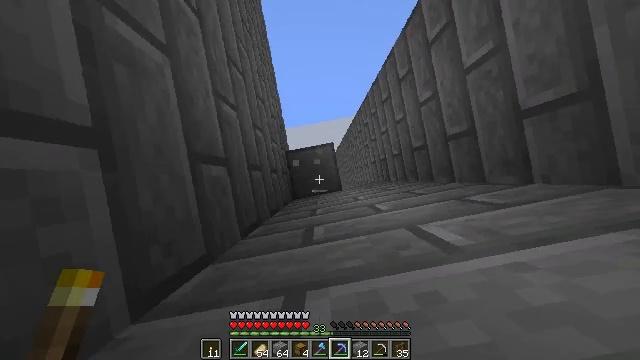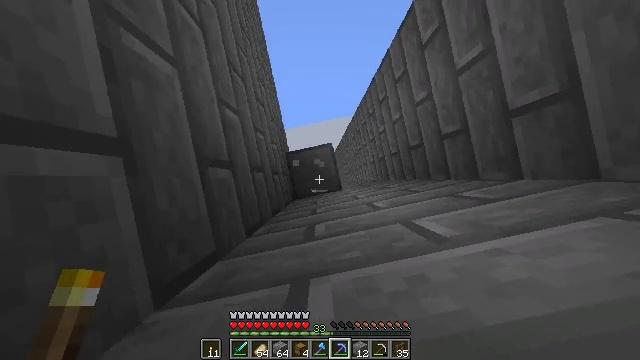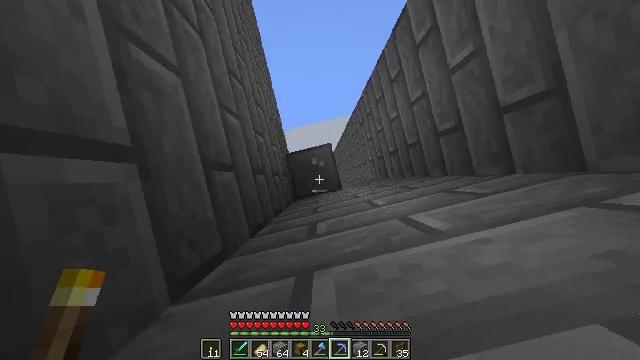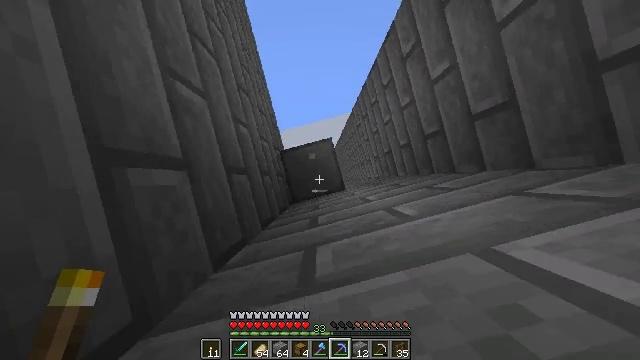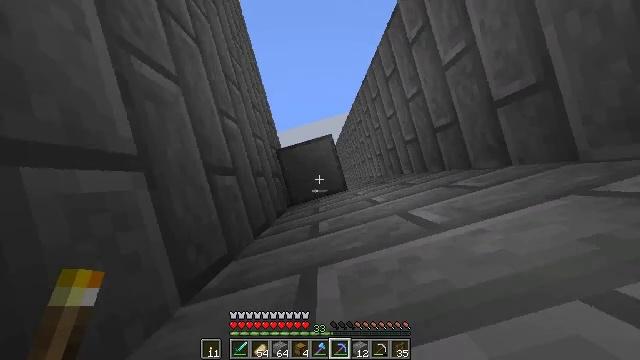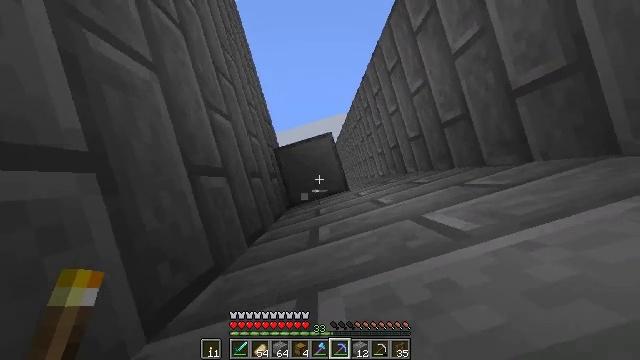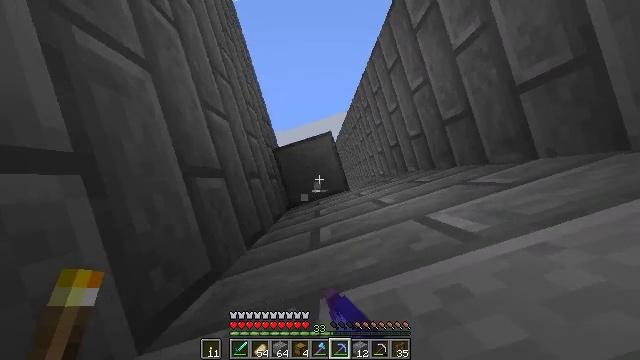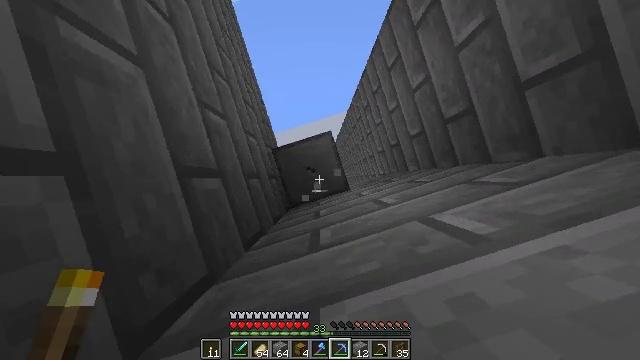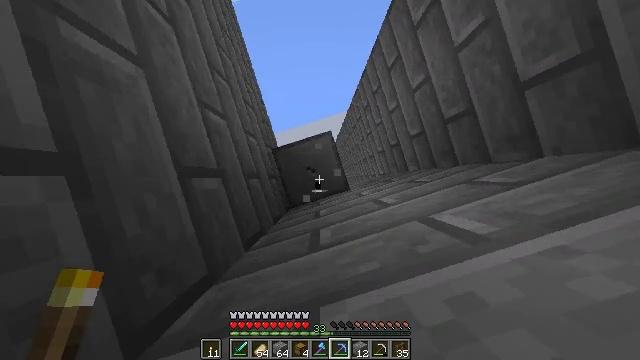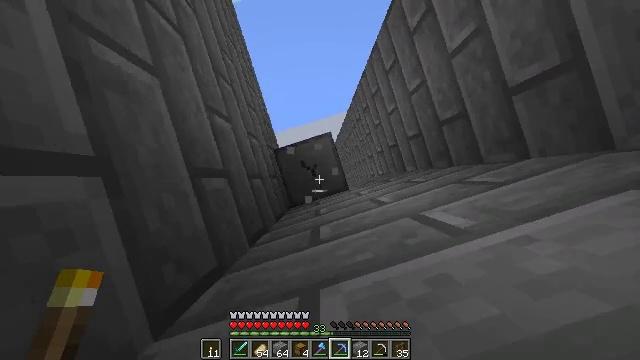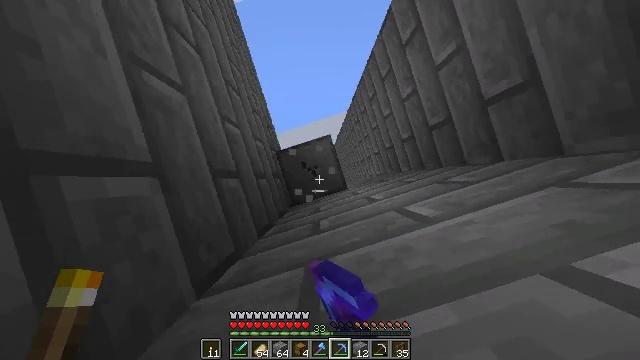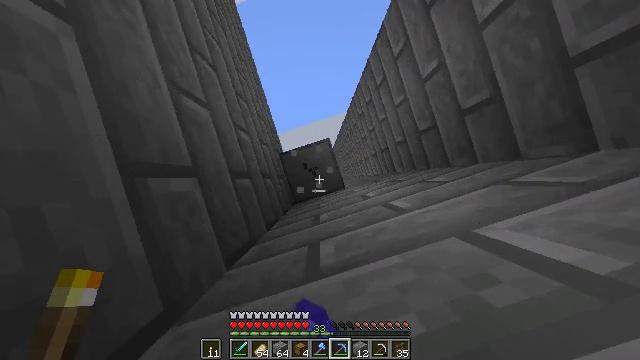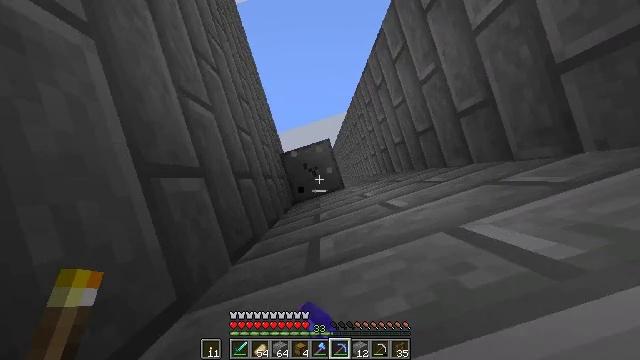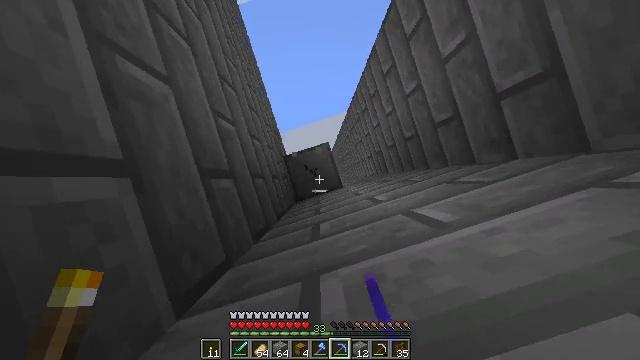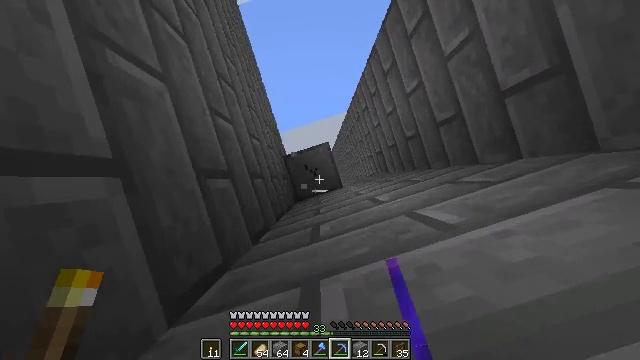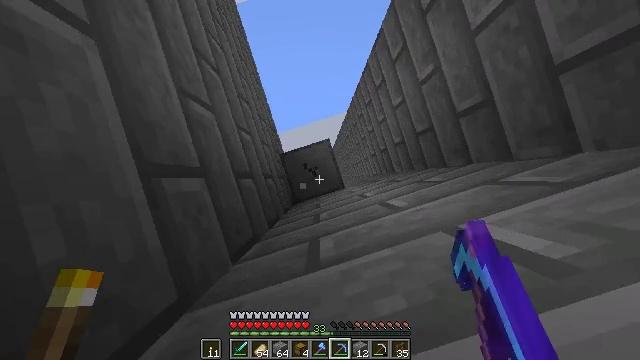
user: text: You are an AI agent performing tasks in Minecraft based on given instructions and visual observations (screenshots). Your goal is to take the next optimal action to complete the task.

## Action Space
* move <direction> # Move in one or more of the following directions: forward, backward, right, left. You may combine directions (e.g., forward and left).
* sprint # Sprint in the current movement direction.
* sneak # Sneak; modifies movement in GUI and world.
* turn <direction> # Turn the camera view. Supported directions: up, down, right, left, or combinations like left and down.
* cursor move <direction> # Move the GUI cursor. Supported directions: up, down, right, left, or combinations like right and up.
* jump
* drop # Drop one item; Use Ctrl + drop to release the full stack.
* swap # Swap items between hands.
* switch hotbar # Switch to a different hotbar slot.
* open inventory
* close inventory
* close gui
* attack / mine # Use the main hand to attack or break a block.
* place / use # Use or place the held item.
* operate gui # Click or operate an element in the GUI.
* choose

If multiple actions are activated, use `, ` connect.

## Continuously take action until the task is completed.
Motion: motion action
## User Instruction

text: Break the smooth stone to collect it.
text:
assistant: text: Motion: turn left, attack / mine, jump
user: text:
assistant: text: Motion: turn left, attack / mine, jump
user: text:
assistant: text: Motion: turn left, attack / mine, jump
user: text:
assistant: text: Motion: turn left, attack / mine, jump
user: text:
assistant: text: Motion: attack / mine, jump
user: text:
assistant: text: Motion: attack / mine, jump
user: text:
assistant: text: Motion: attack / mine, jump
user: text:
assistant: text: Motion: attack / mine, jump
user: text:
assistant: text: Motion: attack / mine, jump
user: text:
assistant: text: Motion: attack / mine, jump
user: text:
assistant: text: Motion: attack / mine, jump
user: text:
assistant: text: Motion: attack / mine, jump
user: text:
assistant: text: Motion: attack / mine, jump
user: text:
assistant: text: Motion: attack / mine, jump
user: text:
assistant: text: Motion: attack / mine, jump
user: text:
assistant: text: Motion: attack / mine, jump
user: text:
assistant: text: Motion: attack / mine, jump
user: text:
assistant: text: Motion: attack / mine, jump
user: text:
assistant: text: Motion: attack / mine, jump
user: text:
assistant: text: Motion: attack / mine, jump
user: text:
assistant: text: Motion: attack / mine, jump
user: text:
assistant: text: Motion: attack / mine, jump
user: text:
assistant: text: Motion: attack / mine, jump
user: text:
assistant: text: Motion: attack / mine, jump
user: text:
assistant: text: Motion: attack / mine, jump
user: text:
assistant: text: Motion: attack / mine, jump
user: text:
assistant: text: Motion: attack / mine, jump
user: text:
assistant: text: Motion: attack / mine, jump
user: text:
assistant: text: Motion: attack / mine, jump
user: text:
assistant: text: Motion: attack / mine, jump